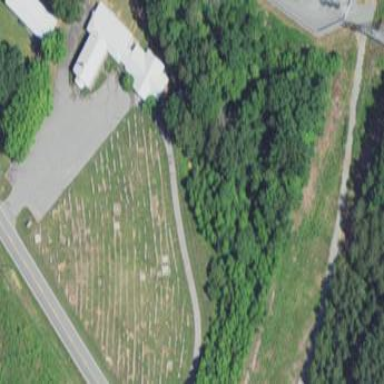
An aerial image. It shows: Graveyard.